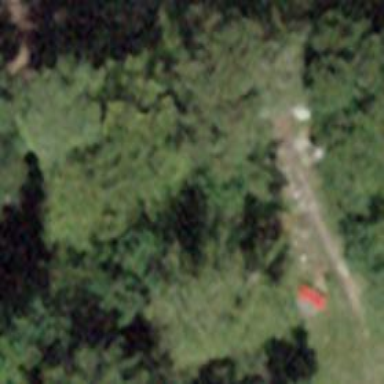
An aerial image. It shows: Picnic table located in leisure land area.